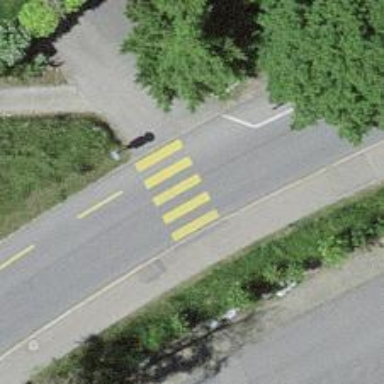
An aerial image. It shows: Zebra crossing on the road.